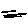
Label: line